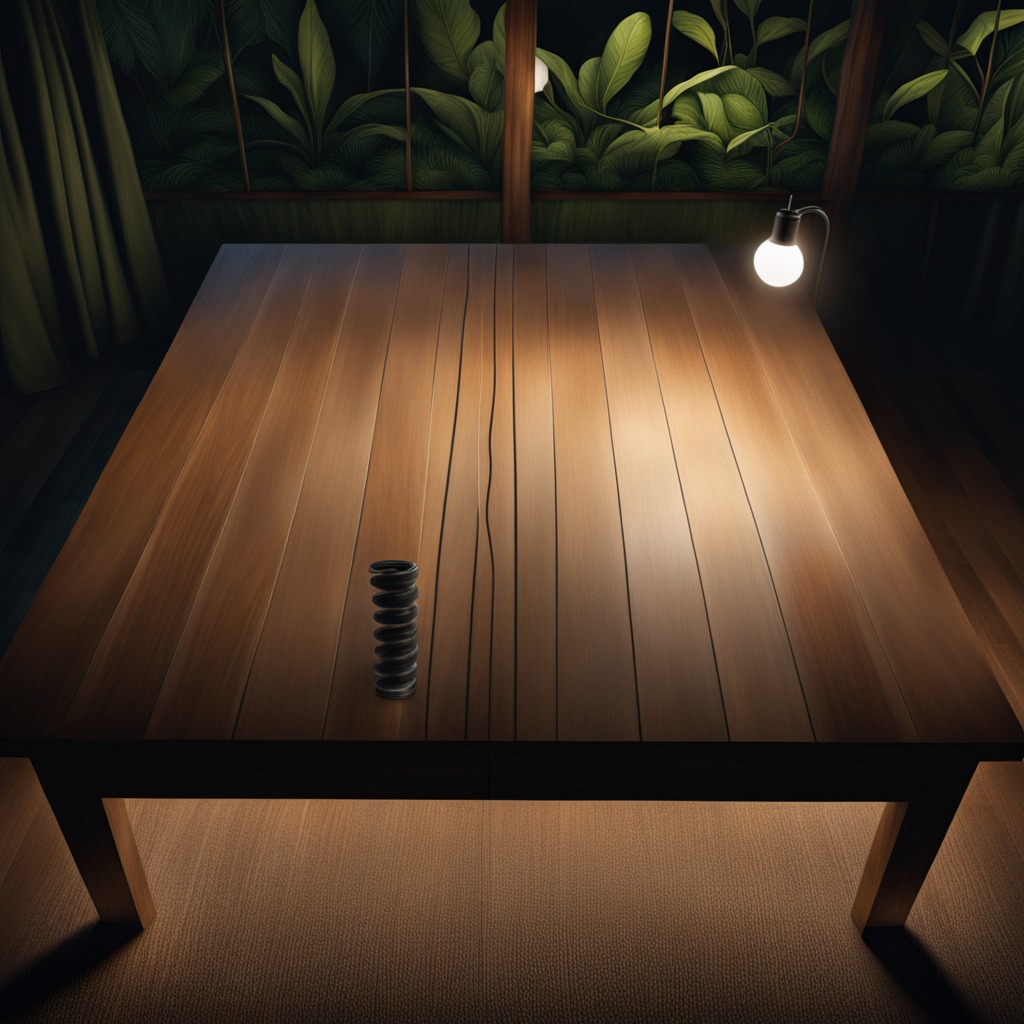
A coiled metal spring is lying on the wooden table inside a jungle field workshop tent at night.